Question: I'm trying to use jQuery's controls in Software AG webMethods development IDE .. Now I'm importing jQuery's script from the following URL:
<URL>
When I run the page deployed by webMethods IDE, I get the following errors in multiple browsers (between the two blue arrows):

The errors in the middle are the normal errors (i.e. the errors with the blue arrows next to them) which I'm getting, because something else in the page is also using the '$', when jQuery also uses it, it results in this other '$' user in getting confused, since this other '$' user has control for the '$' sign ..
To confirm this, here's what I did:
I wrote the following javascript code (don't worry about the internal usage of 'CAF.model' .. its '.id' function returns the client-side ID of the control that jQuery needs for its processing)
'''
alert($(CAF.model("#{activePageBean.clientIds['txtDateInput']}").id).val());
'''
... and it resulted in another one of those 'getAttribute' errors shown in the picture above ..
I then tried:
'''
jQuery.noConflict();
alert(jQuery(CAF.model("#{activePageBean.clientIds['txtDateInput']}").id).val());
'''
And there was no error .. !
Also, if I use the code:
'''
jQuery.noConflict();
alert($(CAF.model("#{activePageBean.clientIds['txtDateInput']}").id).val());
'''
it results in the bottom blue arrow error: Because the other entity using the '$' sign cannot figure out what the function 'val' is ...
The above confirms to me that the errors are because jQuery's script is probably using '$' sign for its own use there ..
Now to try and resolve this, I tried adding another script block the script block calling jQuery's own script file, and put in this code:
'''
jQuery.noConflict();
'''
And this resulted in the first blue arrow error: .. 'jQuery' is not defined this early in the document, which makes sense ..
So basically, I need to somehow tell the main jQuery script file to also not use the '$' sign .. How do I do this ?
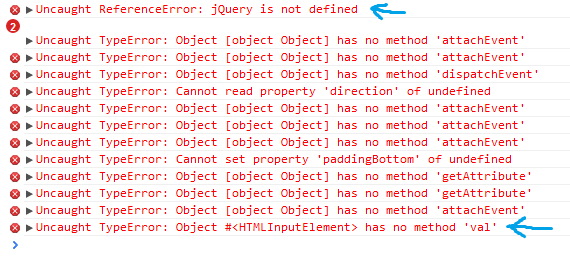
Answer: 'jQuery.noConflict();' needs to run in a script block immediately after jQuery is loaded.
'''
<script type="text/javascript" src="http://ajax.googleapis.com/ajax/libs/jquery/1.7.1/jquery.min.js"></script>
<script type="text/javascript">
var jq = jQuery.noConflict();
</script>
'''
The above aliases jQuery to 'jq' instead of '$'.
Plugins to jQuery pass in the jQuery object and internally alias it to '$', but the scope isn't global, so there's no need to change it in plugins.